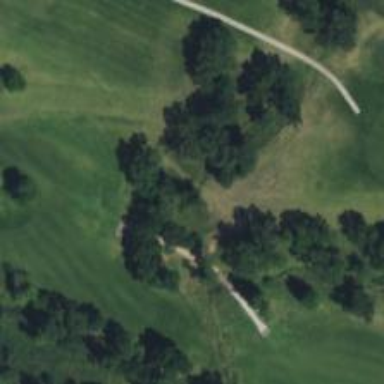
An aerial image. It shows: Service road designated as golf cart track.